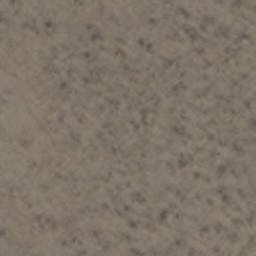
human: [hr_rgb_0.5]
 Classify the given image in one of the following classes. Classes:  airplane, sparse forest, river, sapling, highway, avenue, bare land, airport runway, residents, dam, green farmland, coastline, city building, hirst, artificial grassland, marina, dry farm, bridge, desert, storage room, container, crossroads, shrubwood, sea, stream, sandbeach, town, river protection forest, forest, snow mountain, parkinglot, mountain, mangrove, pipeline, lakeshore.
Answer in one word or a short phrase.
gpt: bare land